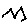
Label: zigzag